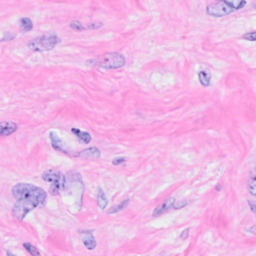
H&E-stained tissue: Breast